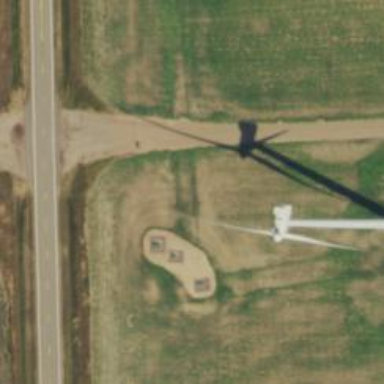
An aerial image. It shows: Road specifically designated for service vehicles within wind farm.